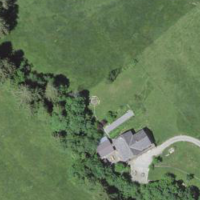
EUNIS habitat code: 25
Species observed at this site:
Pseudoscleropodium purum
Caltha palustris
Plantago major
Tetraphis pellucida
Rhytidiadelphus squarrosus
Gentiana verna
Climacium dendroides